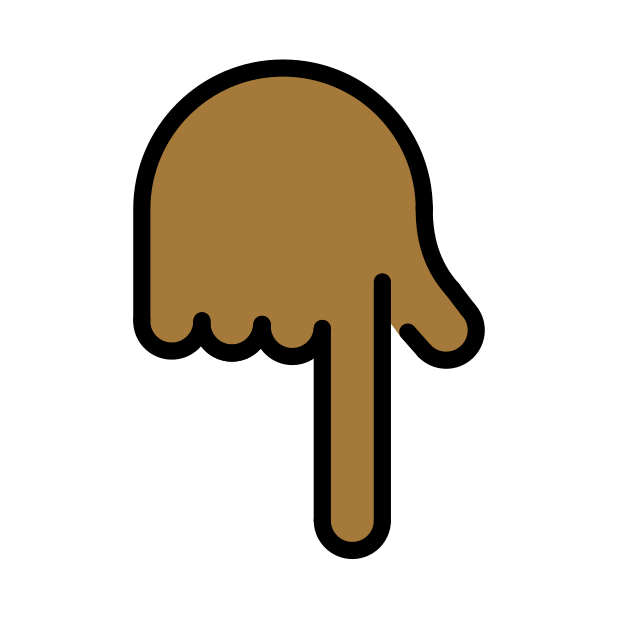
backhand index pointing down: medium-dark skin tone